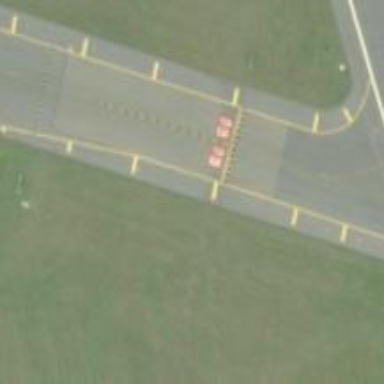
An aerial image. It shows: Taxiway at the airport with asphalt surface.